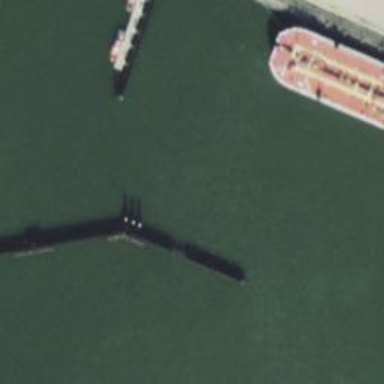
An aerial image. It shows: Breakwater structure.